Interaction volume radius: 5 \u00c5
Interaction volume height: 30 \u00c5
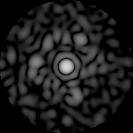
Disorder parameter: 0.841